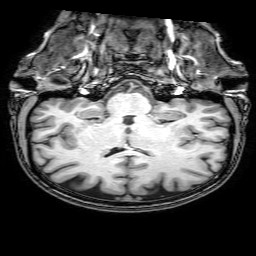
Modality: T1w
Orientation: sagittal
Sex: female
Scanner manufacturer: philips
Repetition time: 0.008101 s
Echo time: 0.0037 s